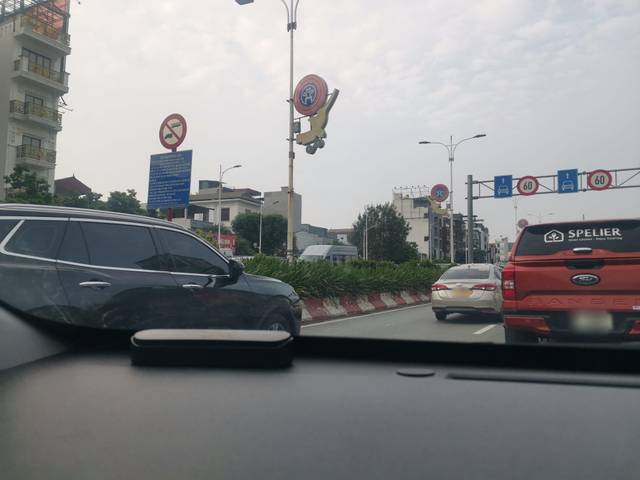
Region: Vietnam
Coordinates: 21.025, 105.895